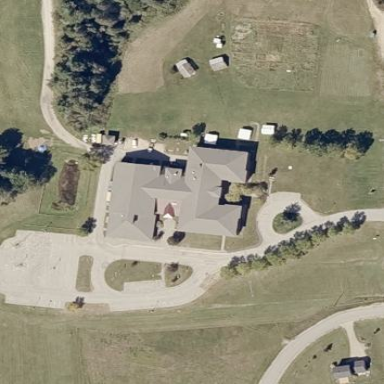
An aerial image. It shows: School building with school amenities.